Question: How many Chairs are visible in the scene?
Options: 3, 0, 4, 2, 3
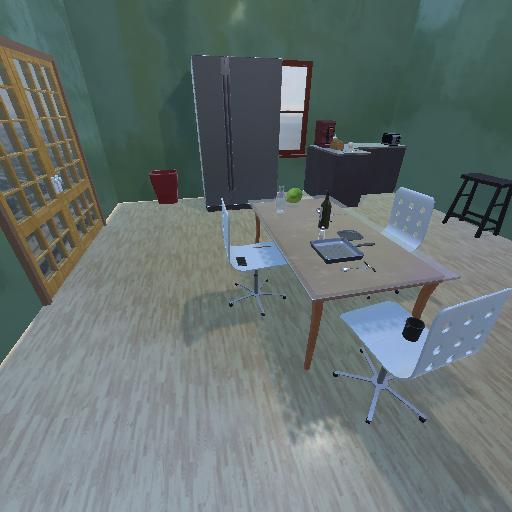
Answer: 3